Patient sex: F
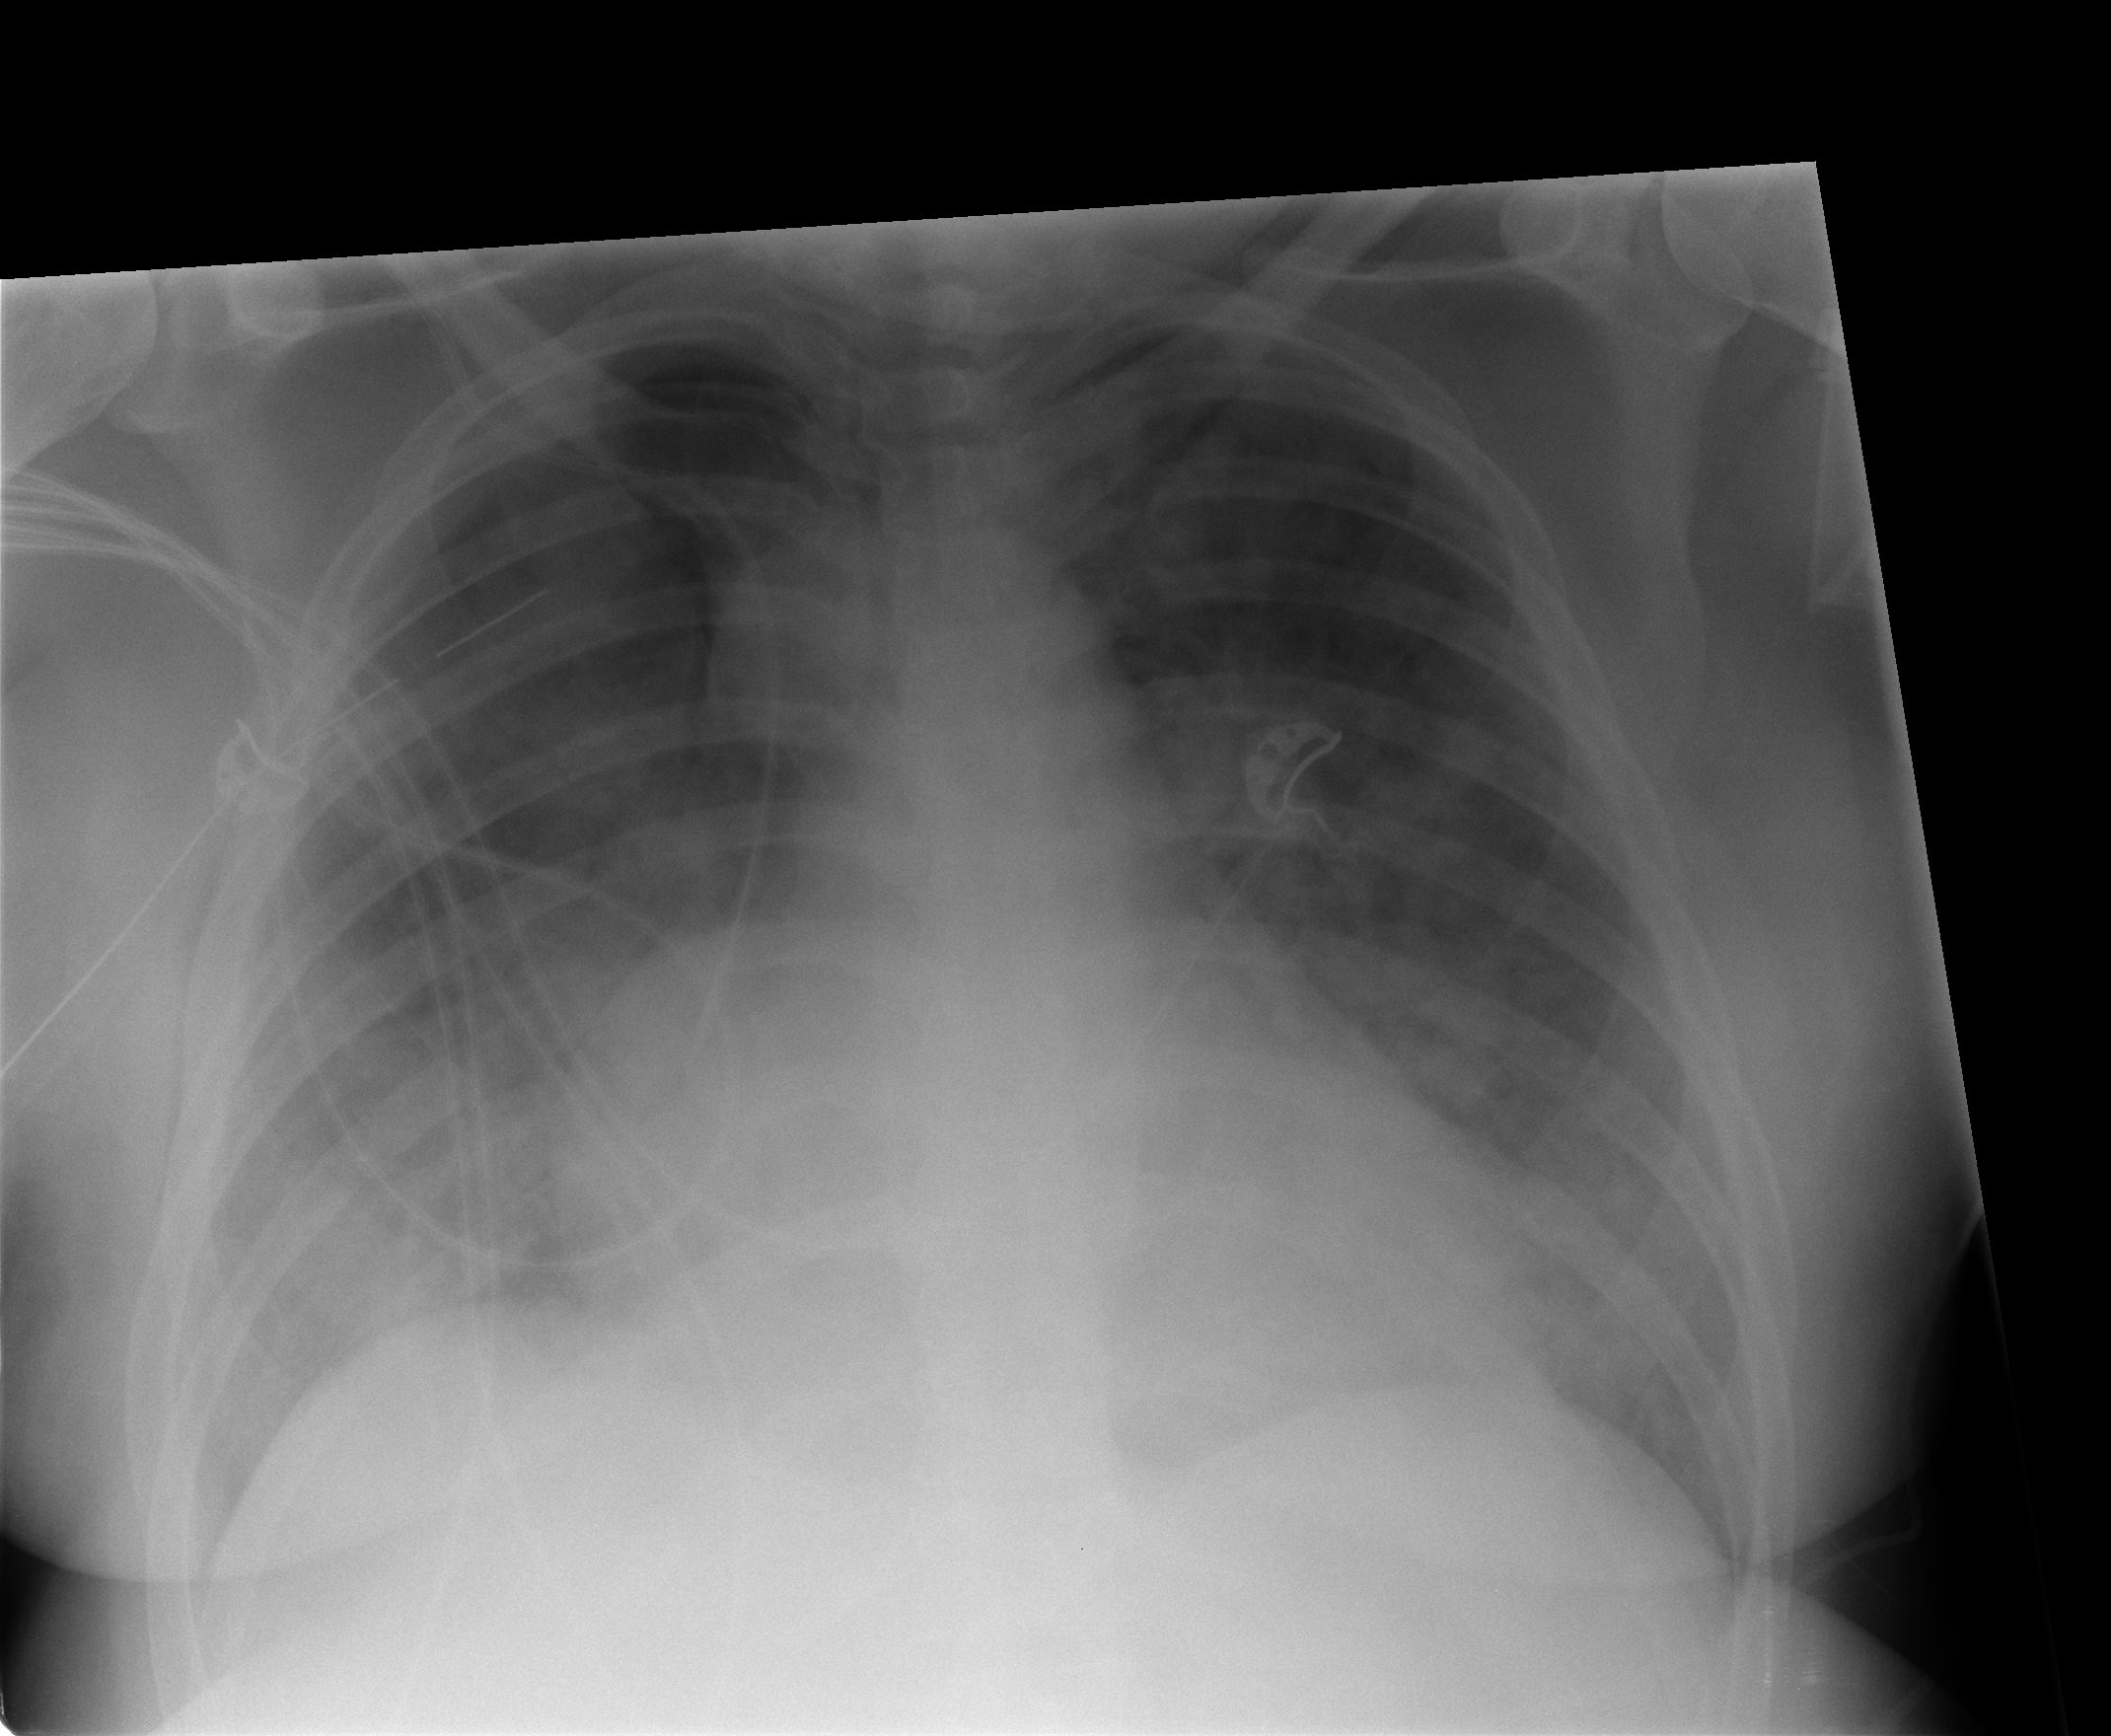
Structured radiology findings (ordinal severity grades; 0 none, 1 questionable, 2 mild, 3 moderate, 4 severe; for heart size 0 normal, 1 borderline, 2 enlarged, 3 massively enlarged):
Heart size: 2
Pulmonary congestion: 2
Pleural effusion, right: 0
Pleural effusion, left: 0
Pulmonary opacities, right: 3
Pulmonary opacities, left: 3
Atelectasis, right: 2
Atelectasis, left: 2